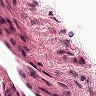
Metastatic tissue present: no